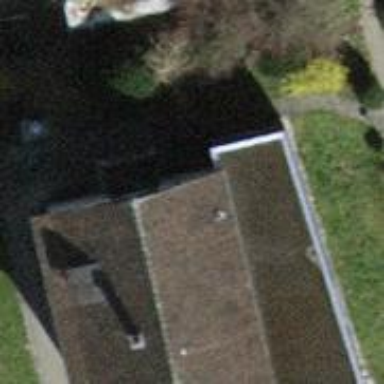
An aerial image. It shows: Building with tiled roof.